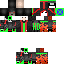
A male skeleton skin with dark skin, wearing black helmet dressed in a red hoodie and black pants, featuring a closed mouth.